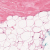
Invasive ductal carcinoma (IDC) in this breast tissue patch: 0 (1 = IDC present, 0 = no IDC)